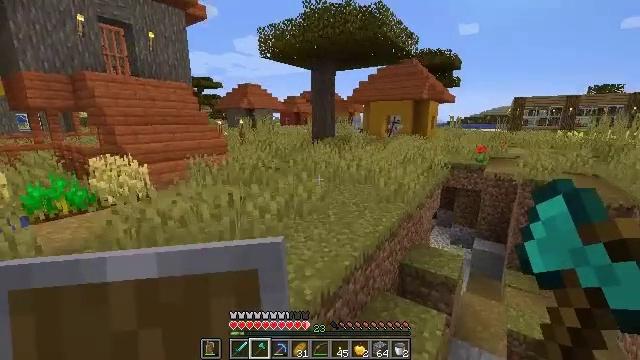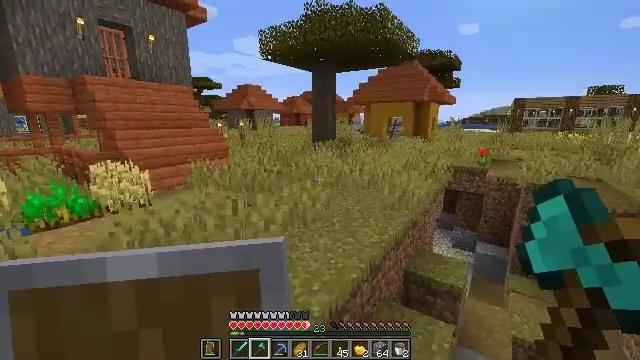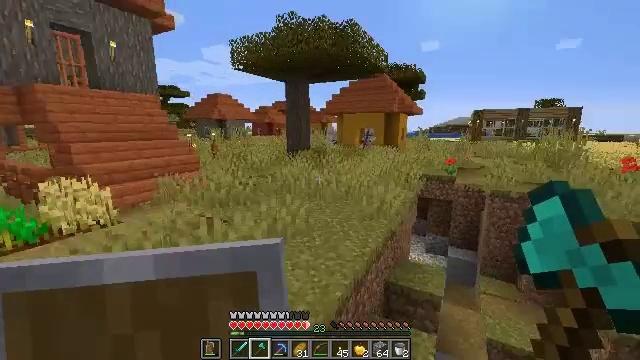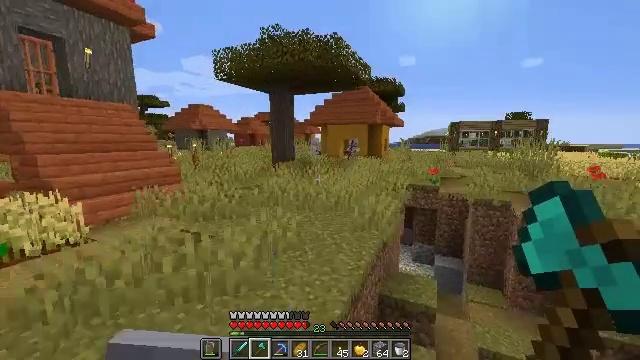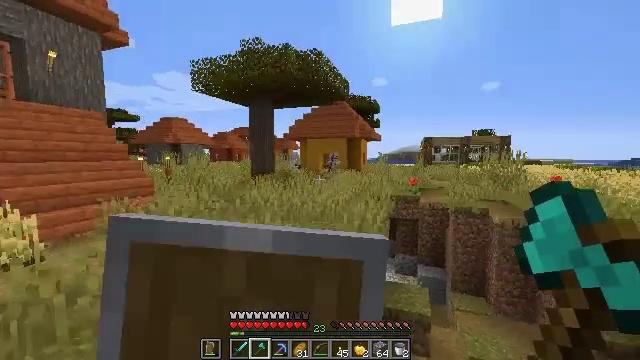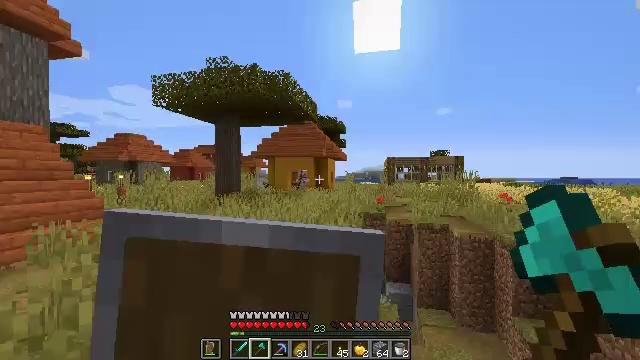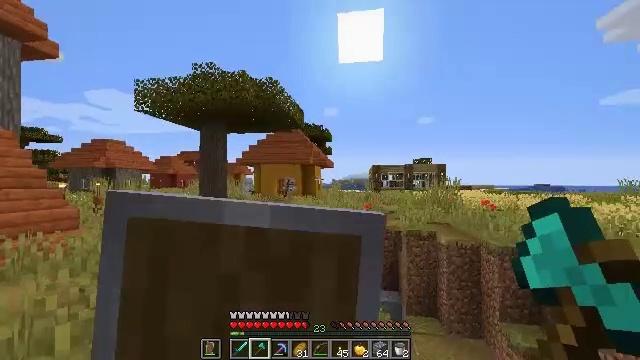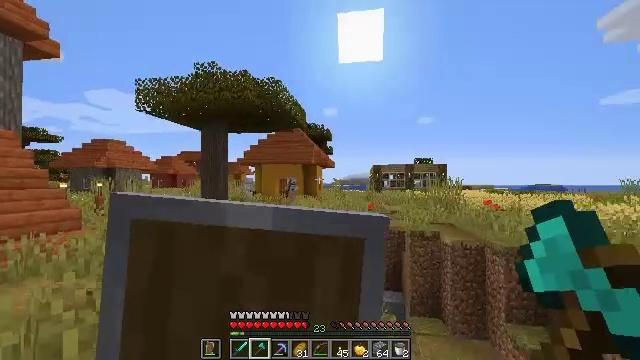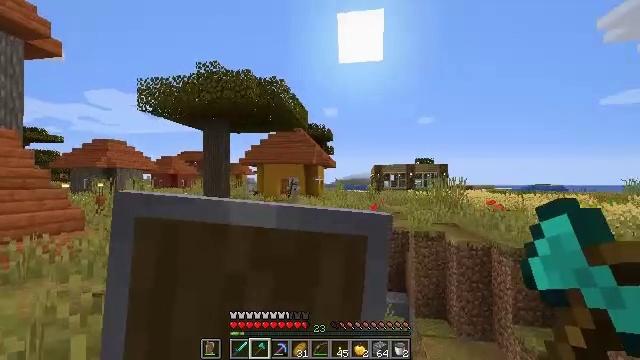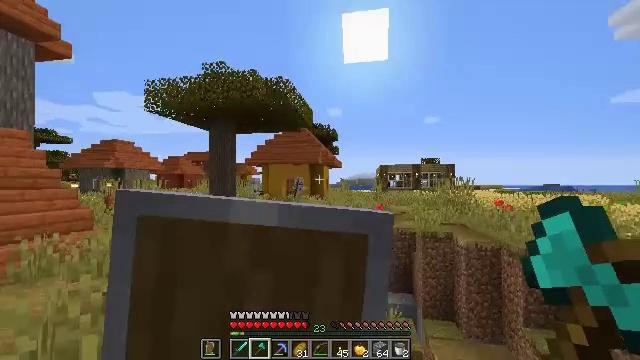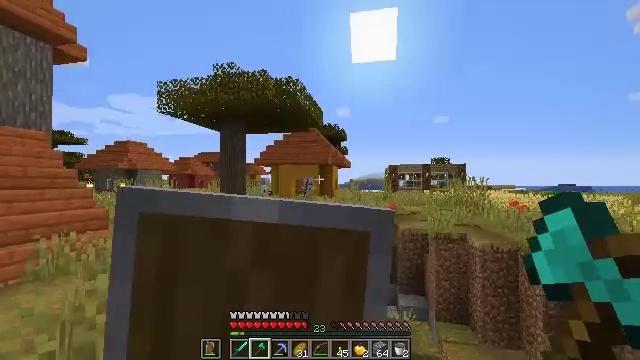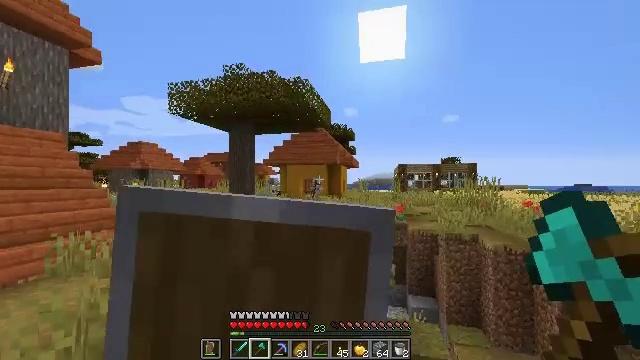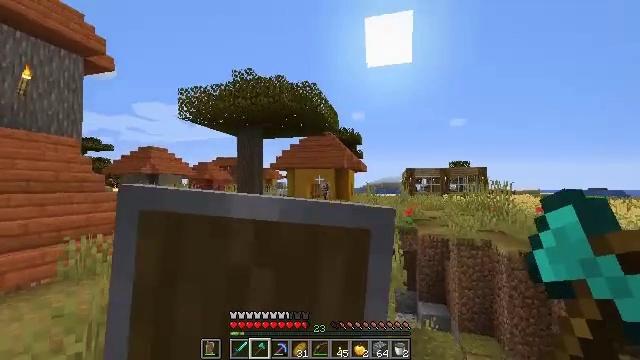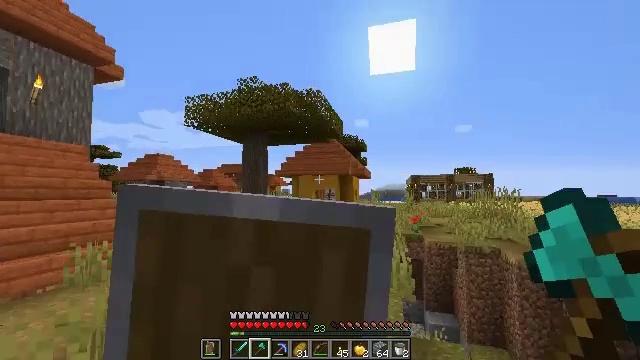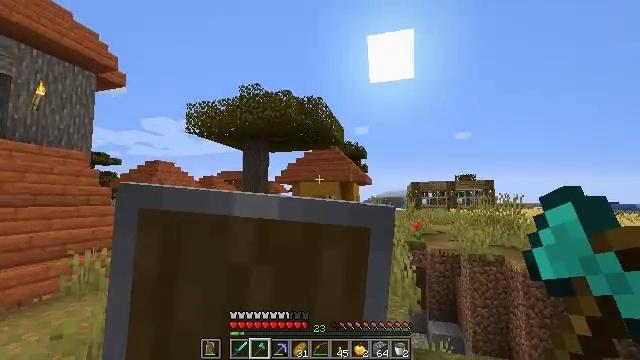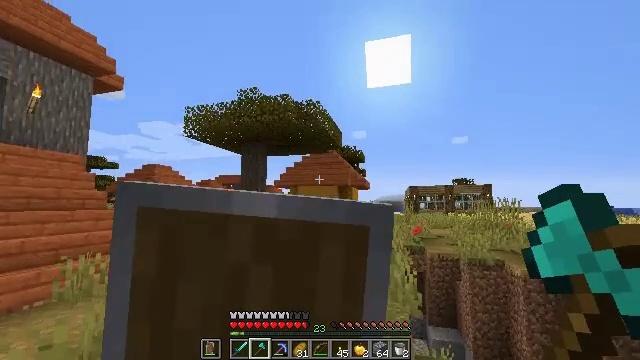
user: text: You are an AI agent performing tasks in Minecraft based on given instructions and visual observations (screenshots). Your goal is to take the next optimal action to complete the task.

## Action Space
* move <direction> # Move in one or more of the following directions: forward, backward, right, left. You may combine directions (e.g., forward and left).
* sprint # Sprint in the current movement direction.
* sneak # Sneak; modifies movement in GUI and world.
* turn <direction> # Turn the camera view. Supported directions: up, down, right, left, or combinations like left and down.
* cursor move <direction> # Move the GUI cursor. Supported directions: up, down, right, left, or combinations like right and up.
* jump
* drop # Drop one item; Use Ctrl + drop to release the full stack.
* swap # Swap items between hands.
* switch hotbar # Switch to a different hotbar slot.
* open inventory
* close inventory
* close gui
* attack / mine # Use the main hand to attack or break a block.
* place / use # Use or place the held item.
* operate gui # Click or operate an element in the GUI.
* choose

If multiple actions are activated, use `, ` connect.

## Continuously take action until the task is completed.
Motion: motion action
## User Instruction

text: Combat the skeleton.
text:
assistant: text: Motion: move forward and move left, jump
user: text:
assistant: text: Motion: move forward and move left, turn right and up
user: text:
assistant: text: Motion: move forward and move left, turn right and up, use / place
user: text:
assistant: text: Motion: move forward and move left, turn right and up, use / place
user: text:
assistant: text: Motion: move forward and move left, turn right and up, use / place
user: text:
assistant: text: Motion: move forward and move left, turn right and up, use / place
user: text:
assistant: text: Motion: move forward and move left, use / place
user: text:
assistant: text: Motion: move forward and move left, use / place
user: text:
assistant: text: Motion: move forward and move left, turn left, use / place
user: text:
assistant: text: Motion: move forward and move left, turn left, use / place
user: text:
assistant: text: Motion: move forward and move left, turn left, use / place
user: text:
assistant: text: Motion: move forward and move left, turn left, use / place
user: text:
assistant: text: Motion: move forward and move left, turn up, use / place
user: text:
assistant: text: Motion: move forward, turn up, use / place
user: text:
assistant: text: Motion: move forward, use / place
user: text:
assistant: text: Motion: move forward, turn right and up, use / place
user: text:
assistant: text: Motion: move forward, turn right, use / place
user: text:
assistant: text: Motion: move forward, use / place
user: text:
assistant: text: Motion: move forward, use / place
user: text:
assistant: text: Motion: move forward, use / place
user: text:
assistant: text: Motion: move forward, use / place
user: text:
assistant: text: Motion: move forward, use / place
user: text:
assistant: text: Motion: move forward, use / place
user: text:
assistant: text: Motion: move forward, use / place
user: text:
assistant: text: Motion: move forward, use / place
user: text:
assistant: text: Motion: move forward, use / place
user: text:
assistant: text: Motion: move forward, use / place
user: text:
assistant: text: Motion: move forward, use / place
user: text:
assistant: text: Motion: move forward, use / place
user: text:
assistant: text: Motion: move forward, use / place